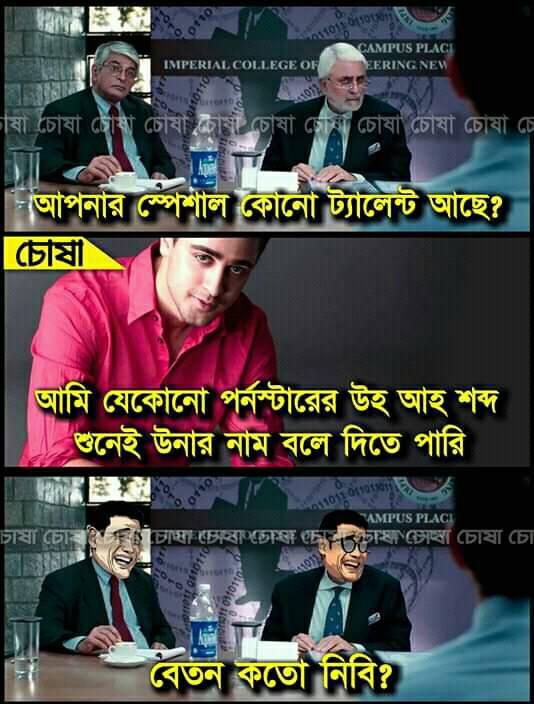
Caption: আপনার স্পেশাল কোনো ট্যালেন্ট আছে ?   আমি যেকোনো পর্নস্টারের উহ আহ শব্দ শুনেই উনার নাম বলে দিতে পারি    বেতন কতো নিবি ?
Label: non-hate